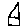
Label: house